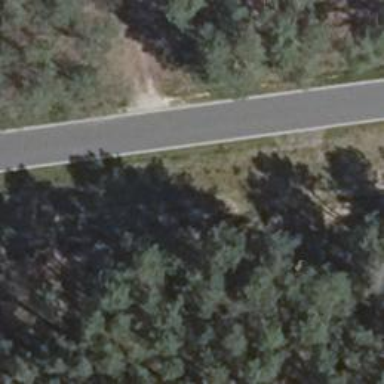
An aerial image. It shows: Tertiary road with asphalt surface.